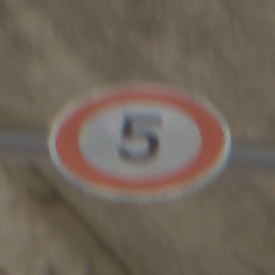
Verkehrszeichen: Geschwindigkeit5
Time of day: MorningAfternoon
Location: Roofed (Suburban)
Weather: PartlyCloudy
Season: Winter
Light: Natural